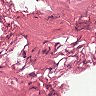
Metastatic tissue present: no